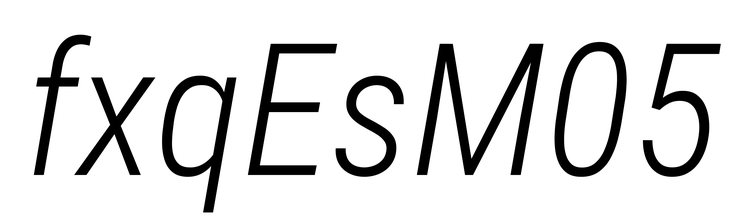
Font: Roboto-Italic_Condensed_Light_Italic